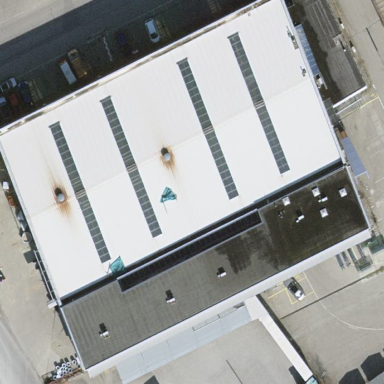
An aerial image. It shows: Industrial building.